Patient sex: M
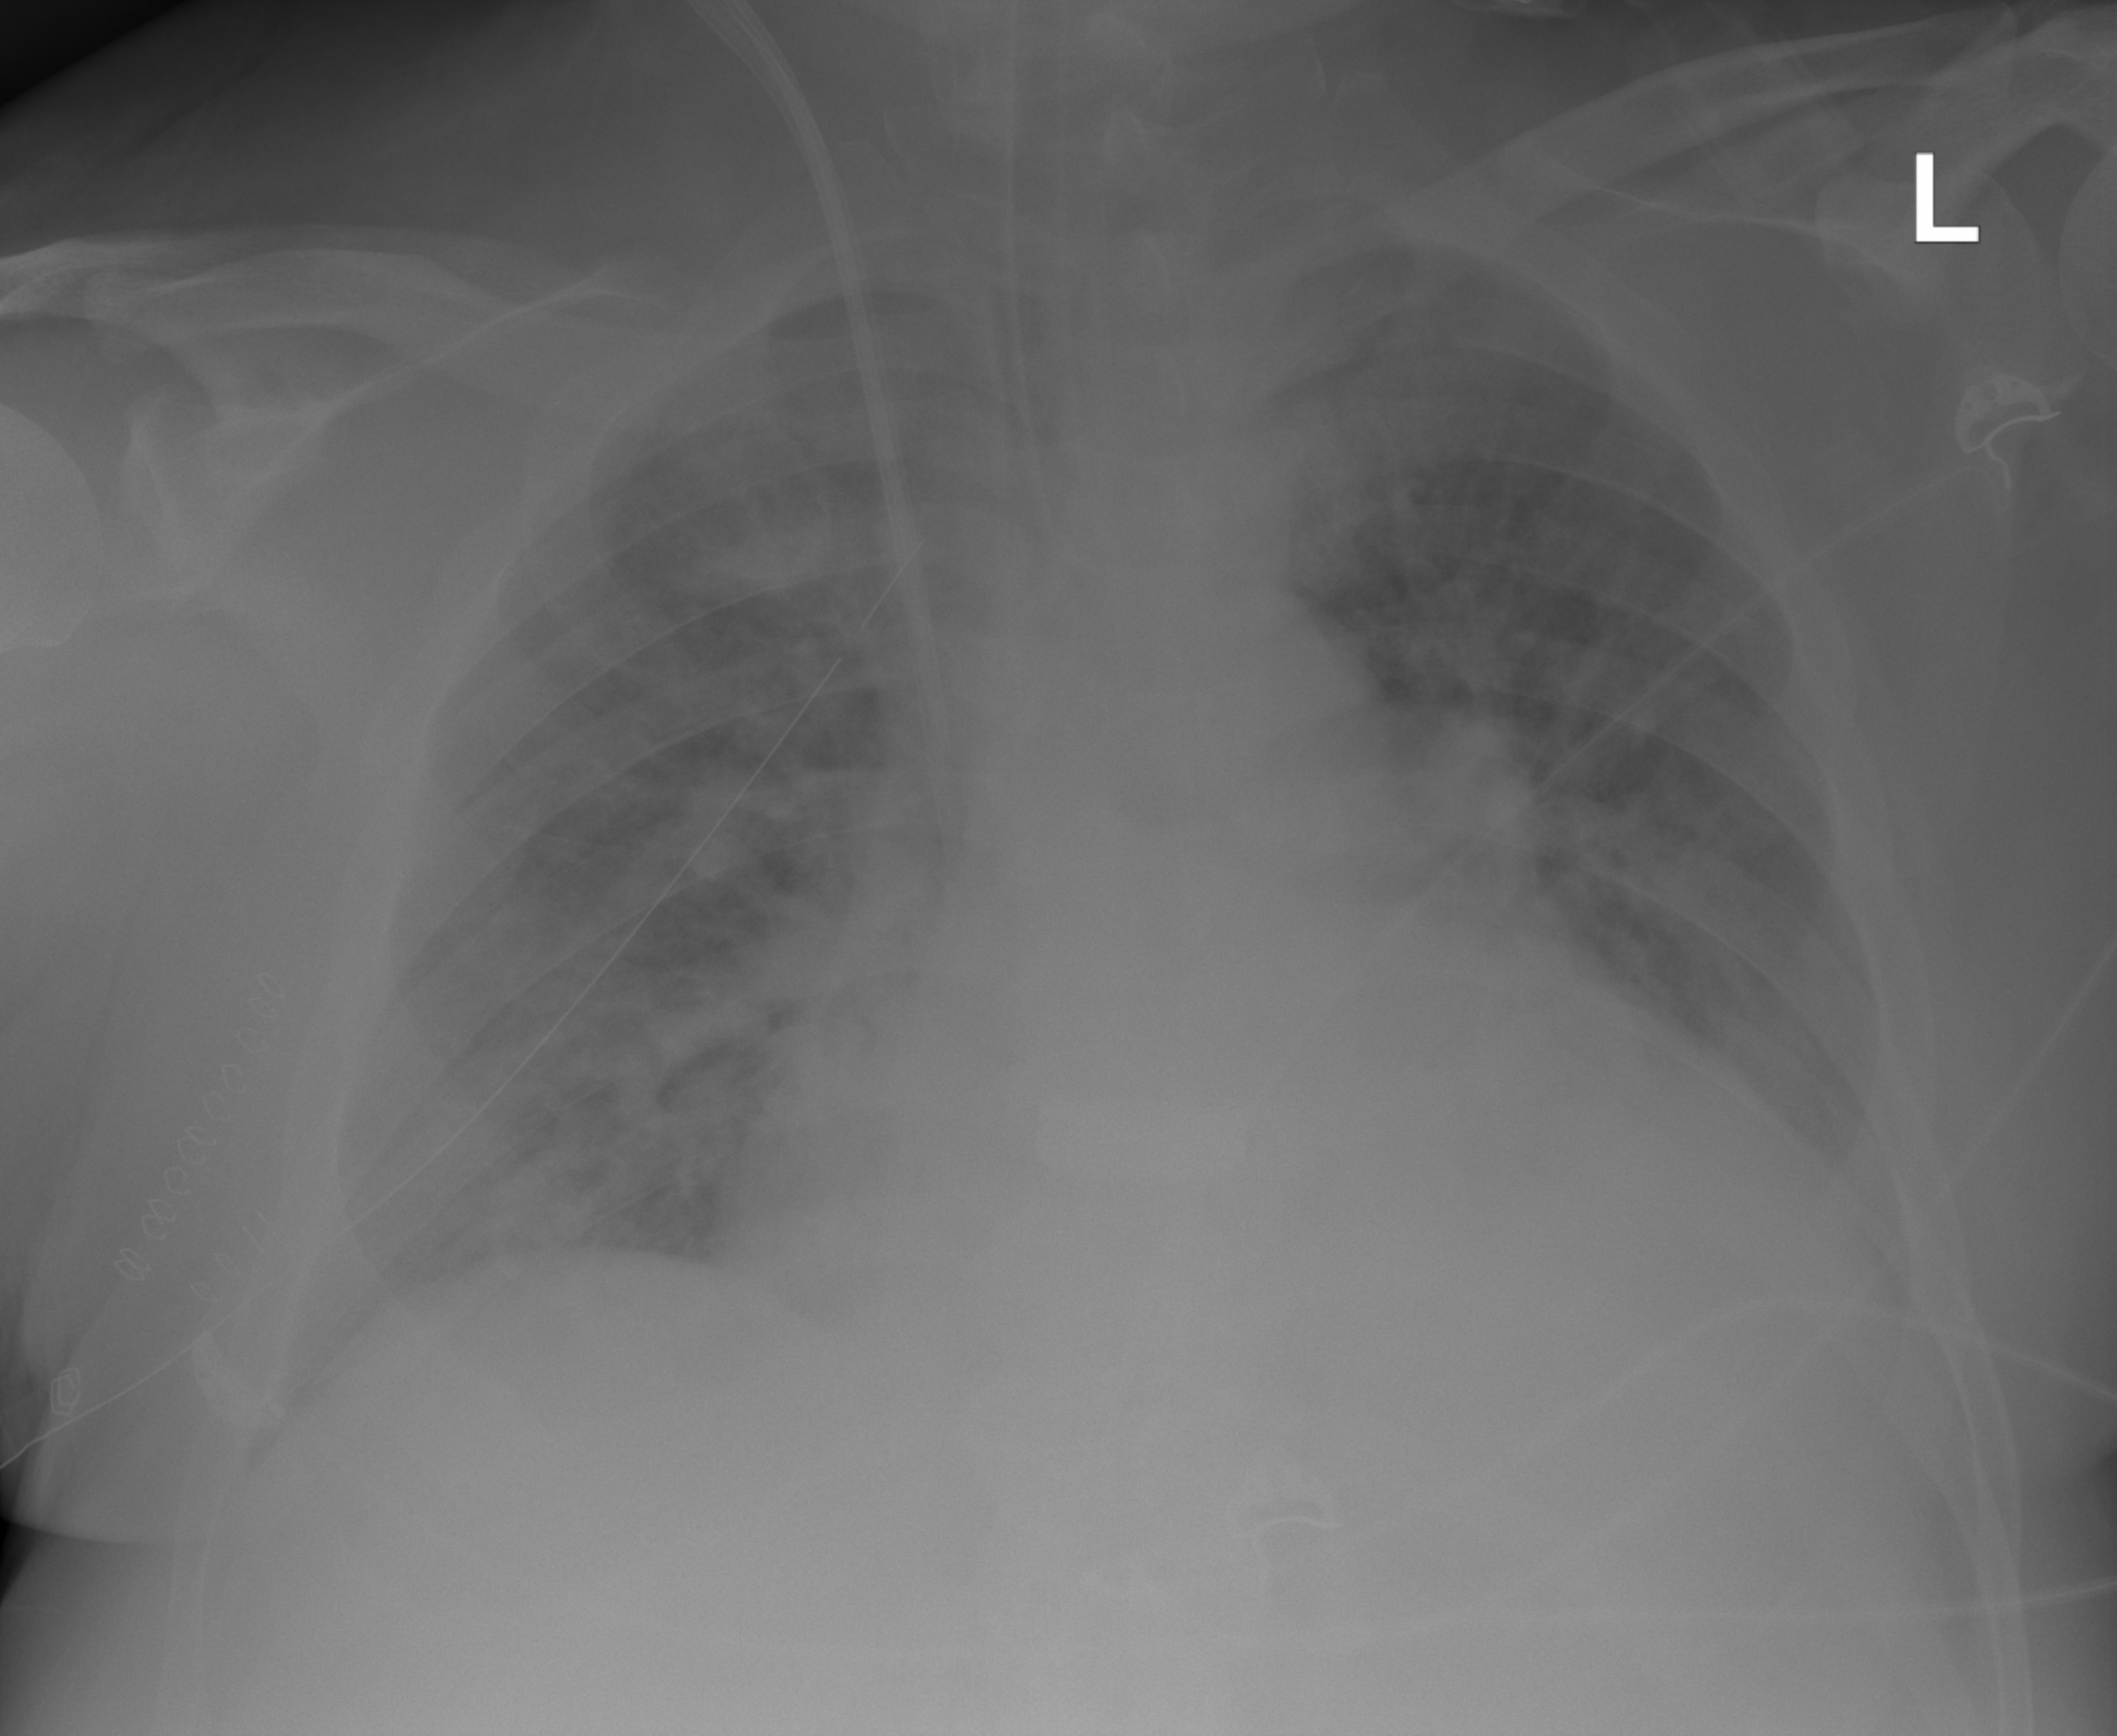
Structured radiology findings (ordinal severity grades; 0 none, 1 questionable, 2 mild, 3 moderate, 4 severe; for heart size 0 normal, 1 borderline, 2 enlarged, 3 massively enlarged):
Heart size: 2
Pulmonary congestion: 2
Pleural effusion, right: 0
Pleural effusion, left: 2
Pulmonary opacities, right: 3
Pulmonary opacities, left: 2
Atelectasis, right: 0
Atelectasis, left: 0